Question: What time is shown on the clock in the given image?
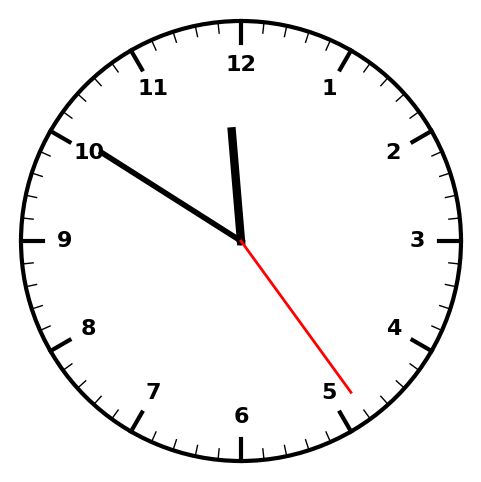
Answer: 11:50:24